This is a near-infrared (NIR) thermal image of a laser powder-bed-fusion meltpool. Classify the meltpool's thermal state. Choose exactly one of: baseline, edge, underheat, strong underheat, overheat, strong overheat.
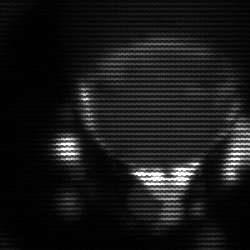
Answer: edge